Aerial crown-view tile of a tropical tree (Barro Colorado Island, Panama), acquired 20250818:
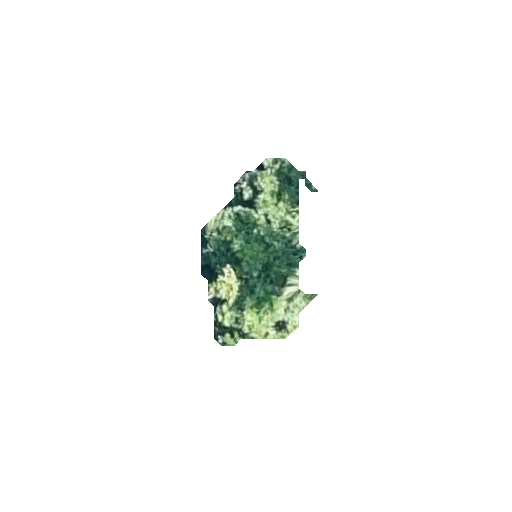
Species: Alseis blackiana
GBIF accepted scientific name: Alseis blackiana
Crown area: 21.308 m²